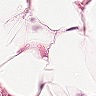
Metastatic tissue present: no